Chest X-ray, PA view. Patient: 76 years old, sex F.
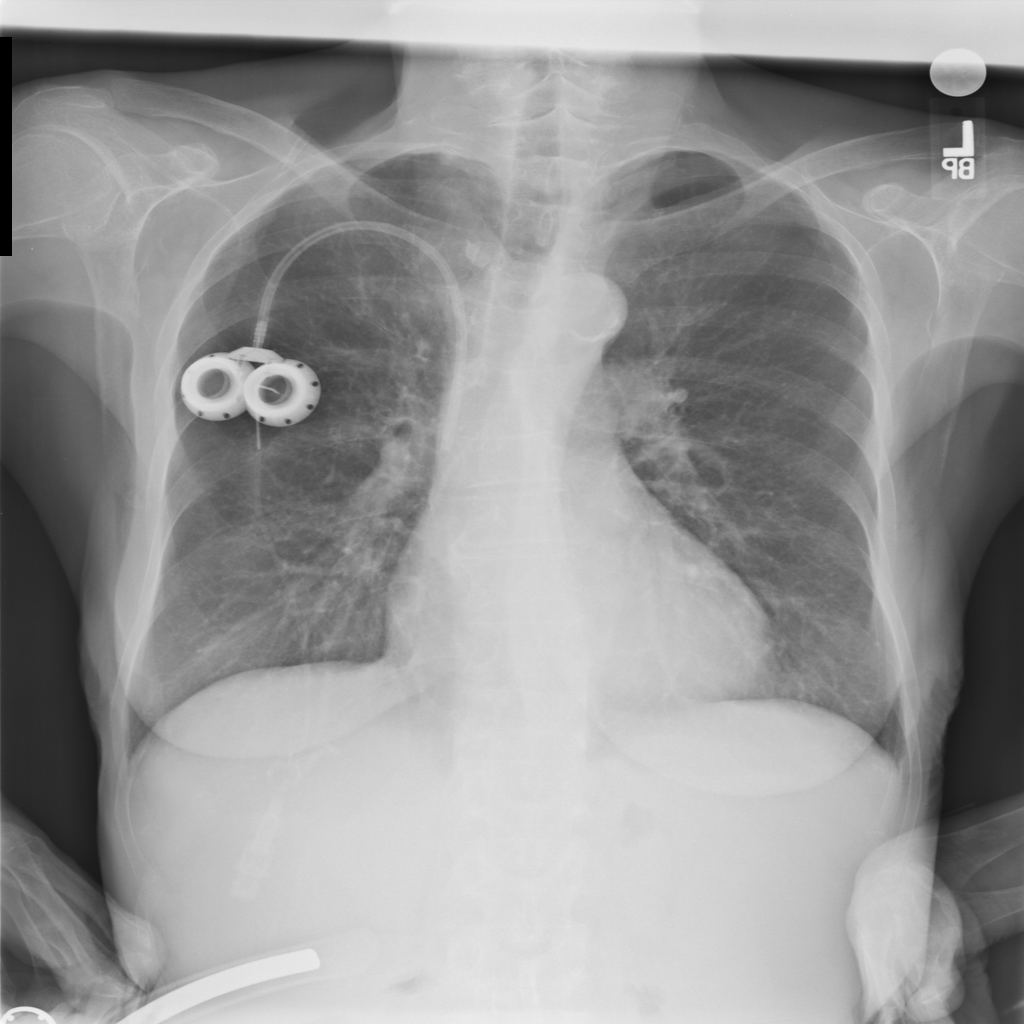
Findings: No Finding